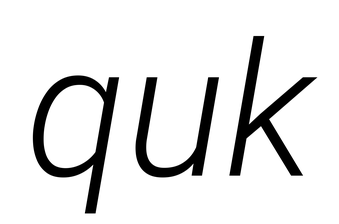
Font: Roboto-Italic_Light_Italic